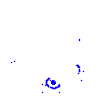
Particle: pion